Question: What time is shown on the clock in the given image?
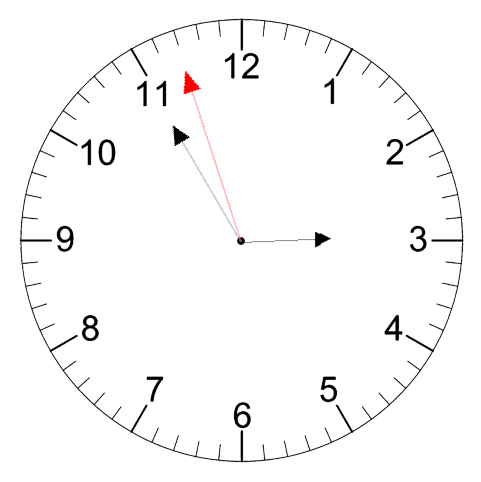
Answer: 02:54:57